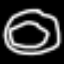
Label: donut